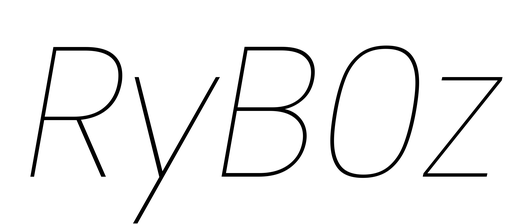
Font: Poppins-ThinItalic